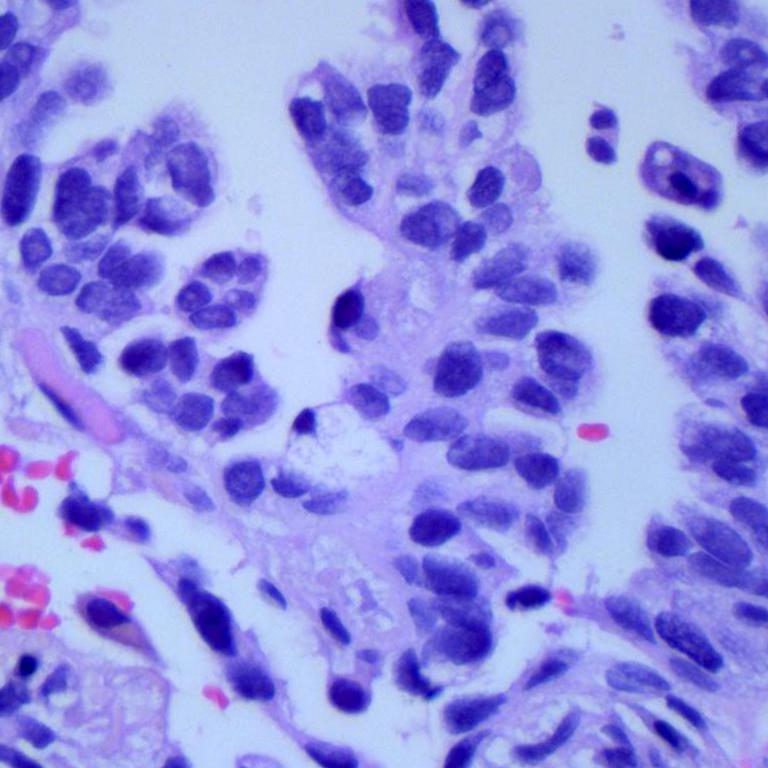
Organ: lung
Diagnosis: adenocarcinomas